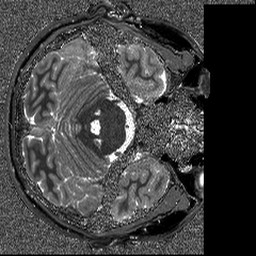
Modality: T1map
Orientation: axial
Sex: male